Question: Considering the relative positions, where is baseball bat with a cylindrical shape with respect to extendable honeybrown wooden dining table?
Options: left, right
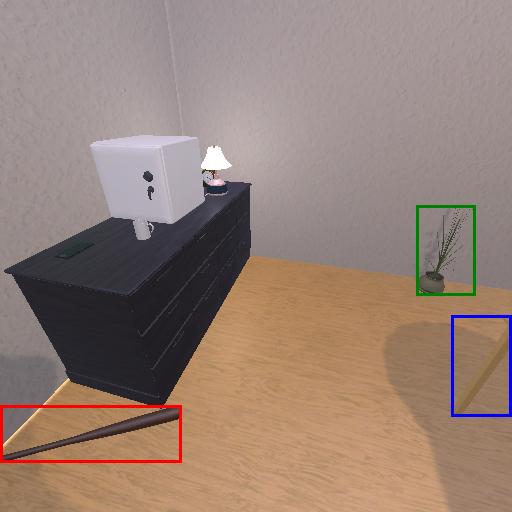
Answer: left